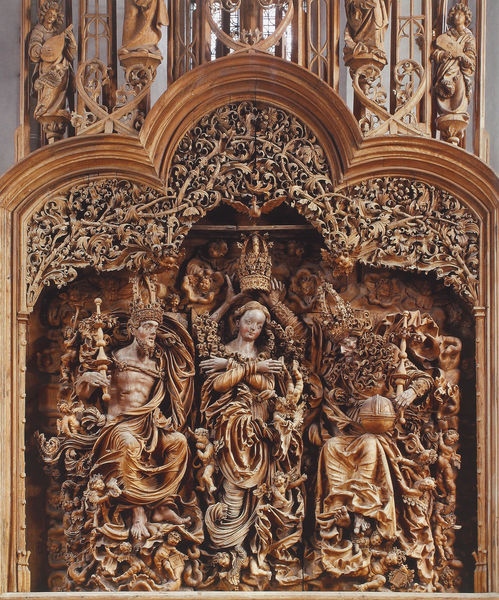
Titel: Hochaltar im Münster St. Stephanus in Breisach
Künstler: H. L. Meister
Standort: Breisach, Münster St. Stephan (EU - D - BW)
Schlagwörter: gott, mann, braun, frau, holz, männer, bart, kirche, drei, musik, krone, engel, engelchen, putto, skulptur, relief, könig, thron, detail, musizieren, ornamente, verzierung, kugel, altar, schnitzerei, verschränkt, christus, jesus, krönung, baldachin, königin, macht, heilige, heilig, putten, maria, madonna, putti, arabesken, aufzug, gekreuzt, geschnitzt, schnitzwerk, insignien, zepter, stoss, gottvater, thronen, himmelskönigin, reichsapfel, riemenschneider, ungefasst, bildschnitzerei, holzsichtig, schnitzereu